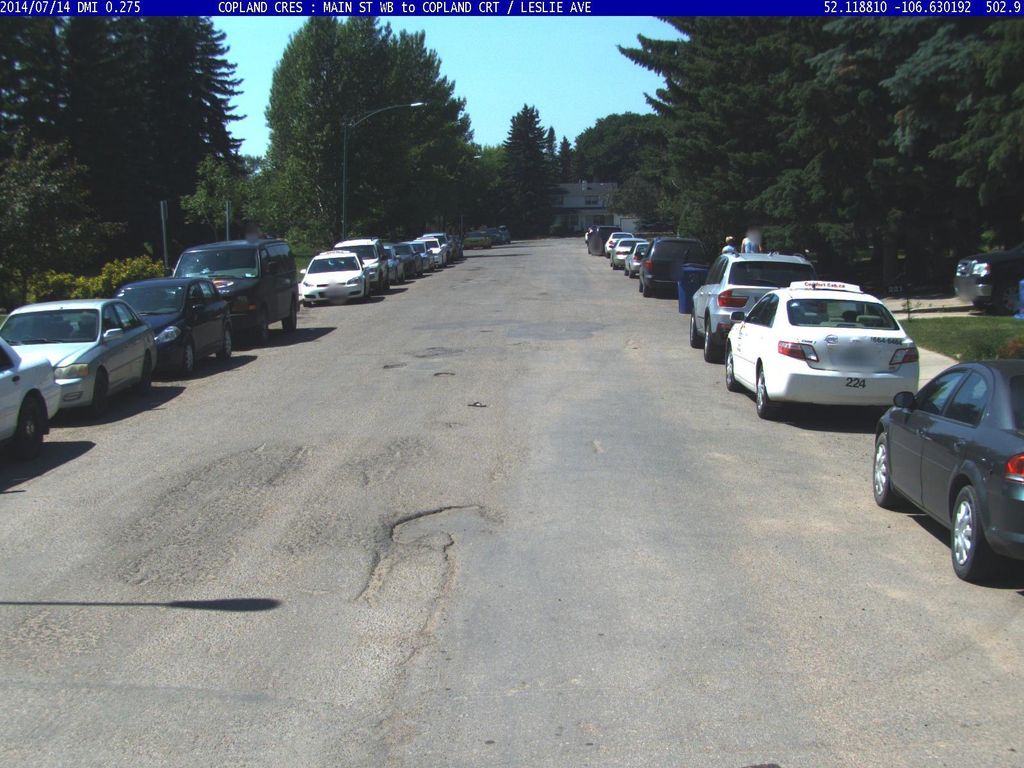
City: saskatoon